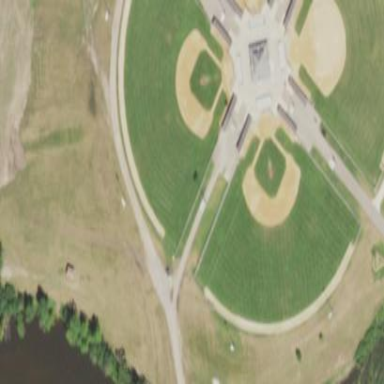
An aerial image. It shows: Baseball pitch for leisure land activities.